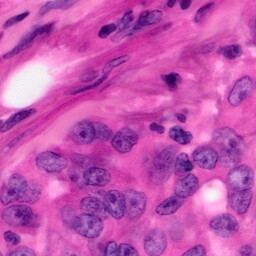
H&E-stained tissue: Pancreatic